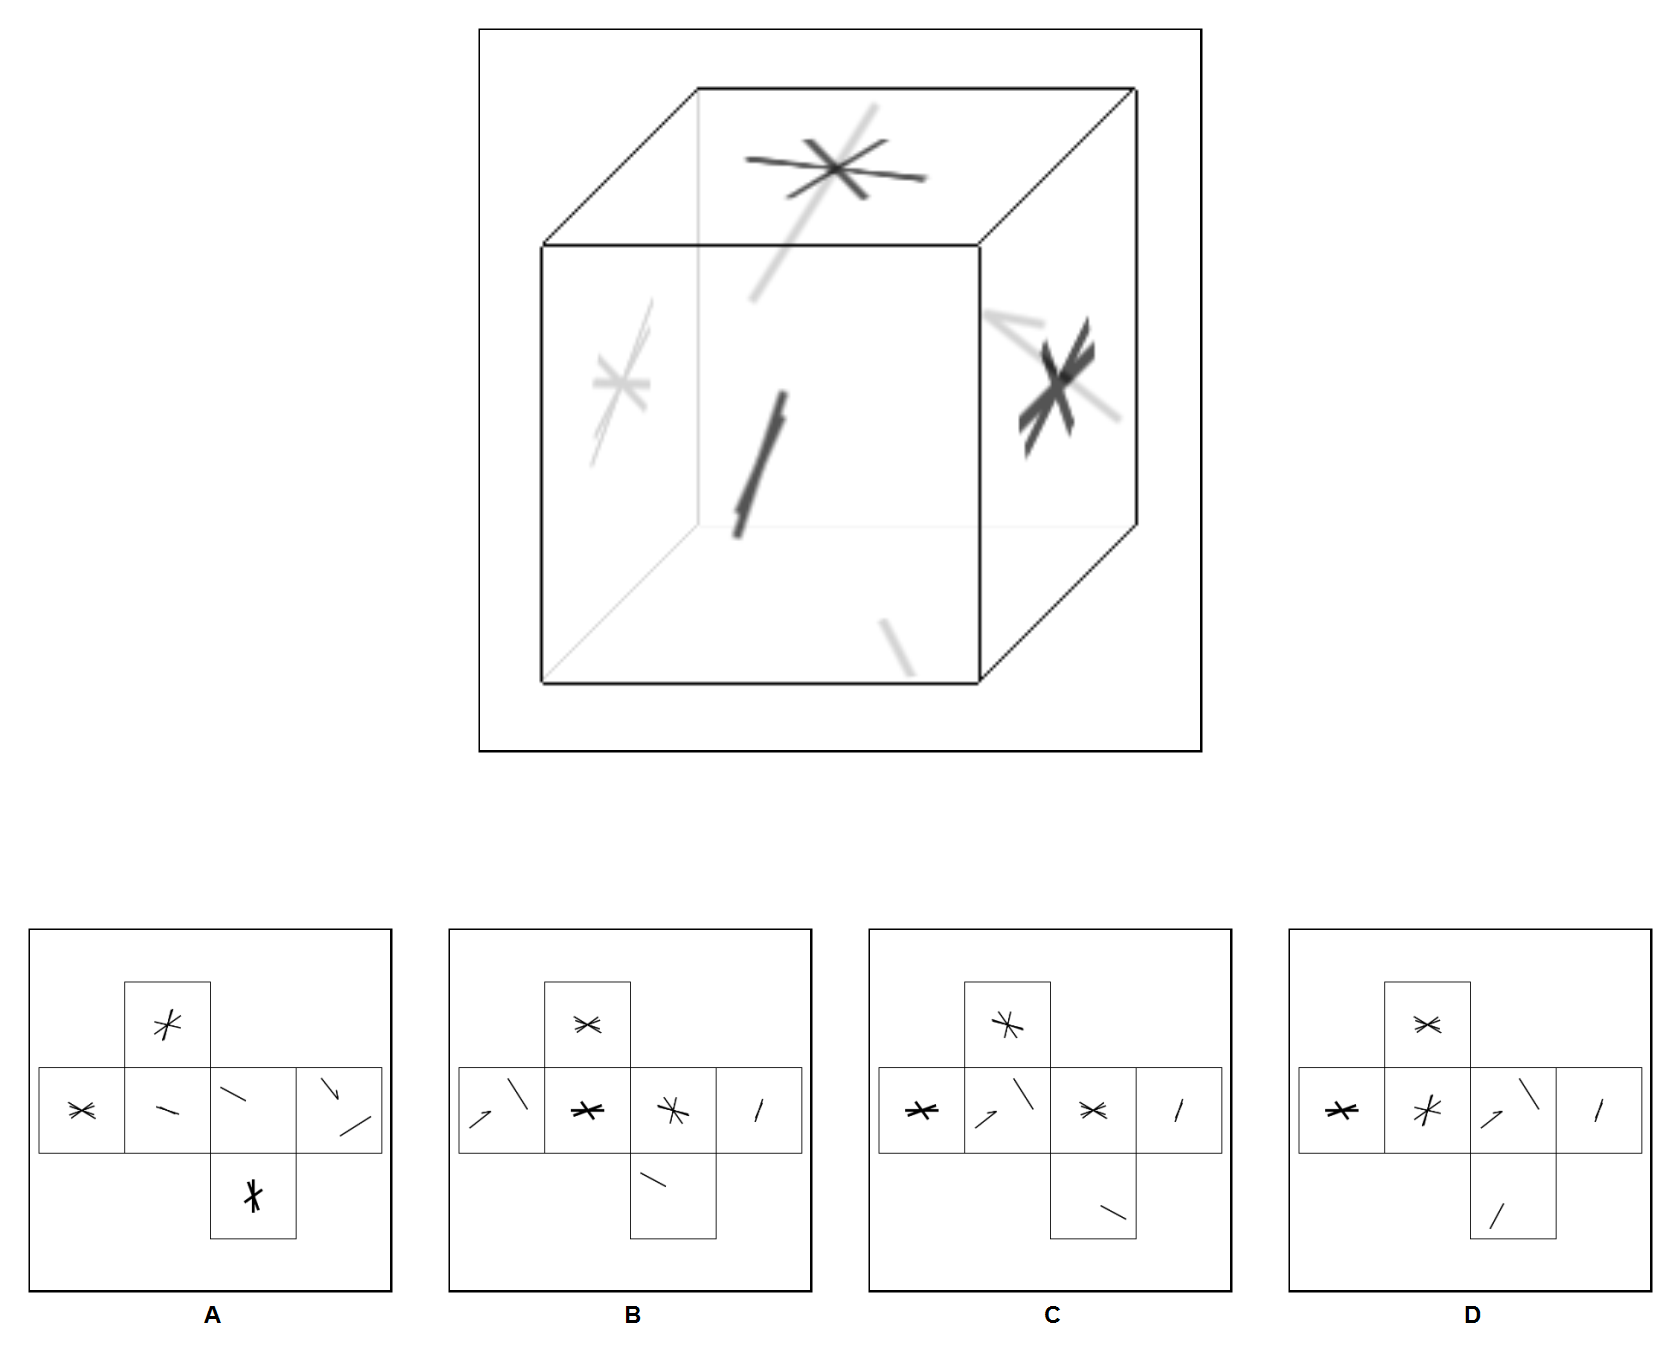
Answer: C